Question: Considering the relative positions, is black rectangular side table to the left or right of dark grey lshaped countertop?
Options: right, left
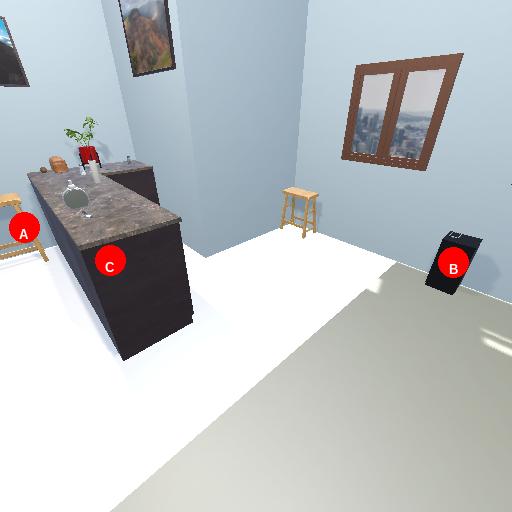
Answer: right